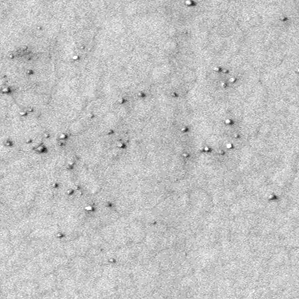
Label: frost